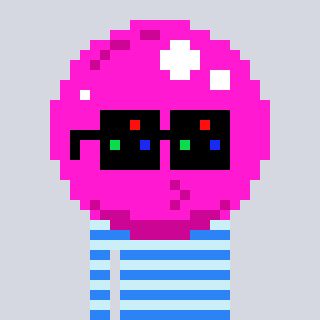
a pixel art character with square black sunglasses, a bubblegum-shaped head and a cold-colored body on a cool background